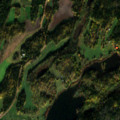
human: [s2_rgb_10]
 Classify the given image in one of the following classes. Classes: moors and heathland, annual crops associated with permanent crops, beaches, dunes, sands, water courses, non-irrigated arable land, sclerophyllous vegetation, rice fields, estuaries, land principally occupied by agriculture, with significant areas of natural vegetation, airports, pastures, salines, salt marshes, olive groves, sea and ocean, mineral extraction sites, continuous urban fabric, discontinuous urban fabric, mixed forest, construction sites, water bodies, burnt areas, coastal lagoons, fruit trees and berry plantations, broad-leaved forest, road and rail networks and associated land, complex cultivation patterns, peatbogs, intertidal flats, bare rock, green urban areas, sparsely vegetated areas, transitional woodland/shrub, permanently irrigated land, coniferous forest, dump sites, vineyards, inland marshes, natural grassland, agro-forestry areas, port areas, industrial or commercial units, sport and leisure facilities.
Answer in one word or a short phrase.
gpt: land principally occupied by agriculture, with significant areas of natural vegetation, mixed forest, sea and ocean